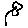
Label: flower